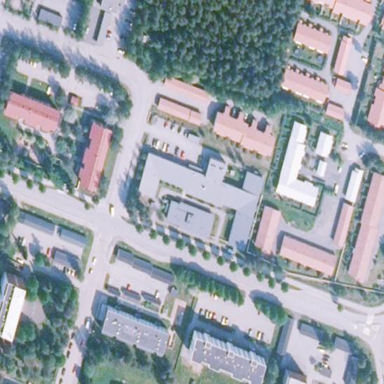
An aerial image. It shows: Building.